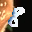
Label: 8